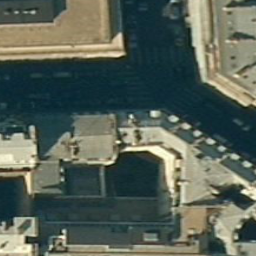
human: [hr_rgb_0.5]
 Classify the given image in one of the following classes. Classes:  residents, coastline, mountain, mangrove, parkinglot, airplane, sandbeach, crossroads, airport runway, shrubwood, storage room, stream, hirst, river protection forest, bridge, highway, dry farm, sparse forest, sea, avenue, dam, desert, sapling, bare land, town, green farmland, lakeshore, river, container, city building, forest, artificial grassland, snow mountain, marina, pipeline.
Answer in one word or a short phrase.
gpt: city building